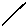
Label: line